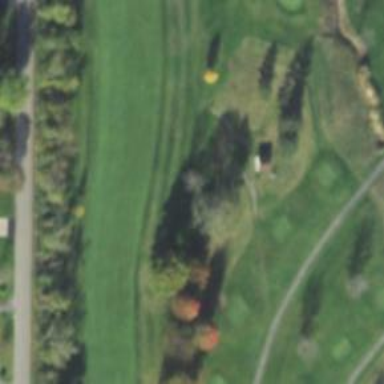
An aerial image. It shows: Path for both roads and golfers.